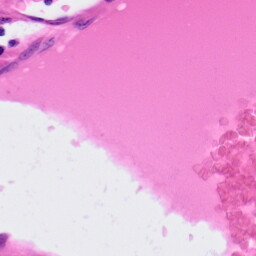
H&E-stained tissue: Colon